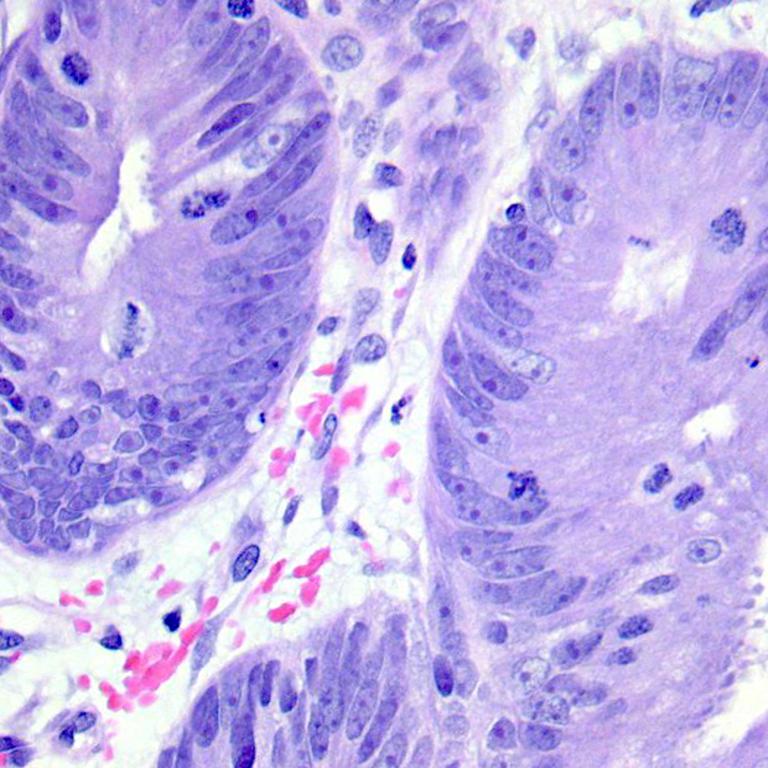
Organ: colon
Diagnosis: adenocarcinomas